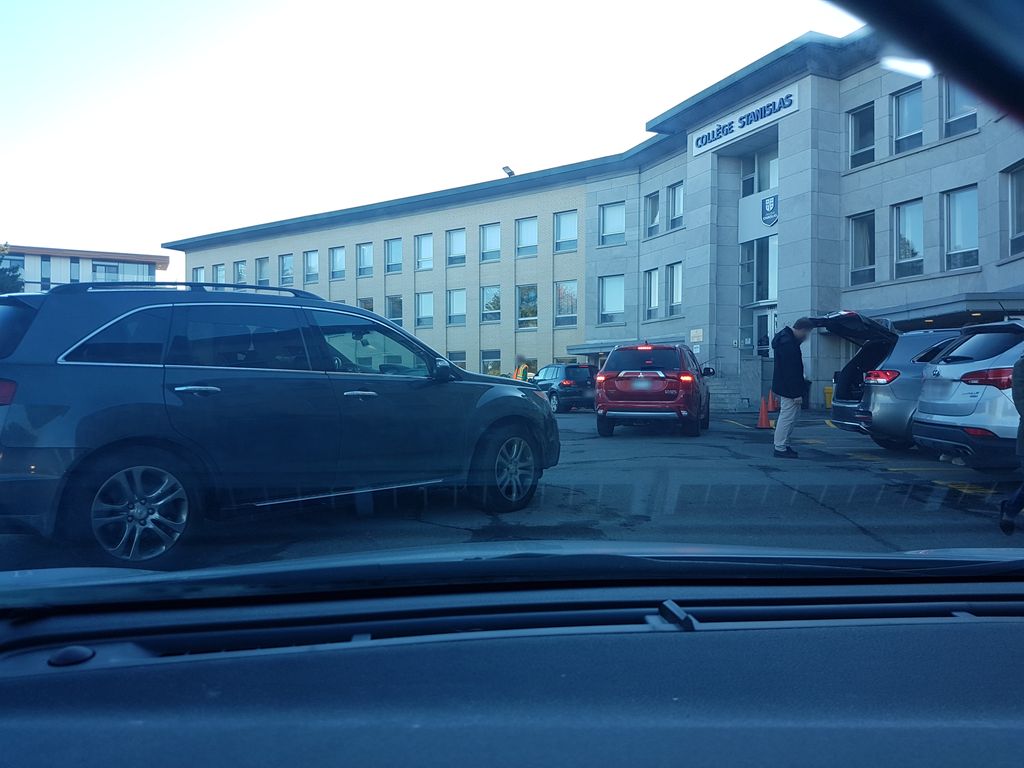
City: quebec_city